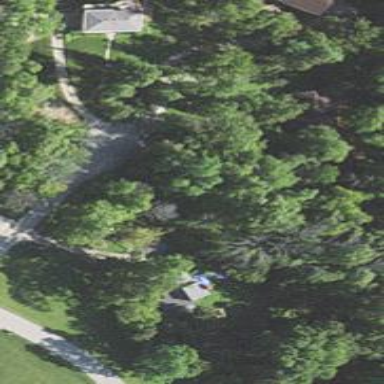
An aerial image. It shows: Driveway leading to service road.